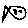
Label: fish